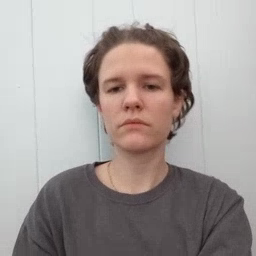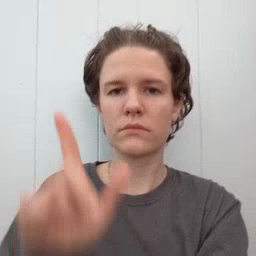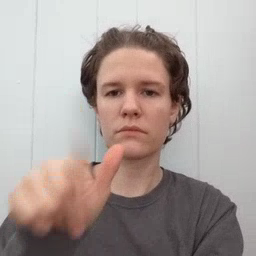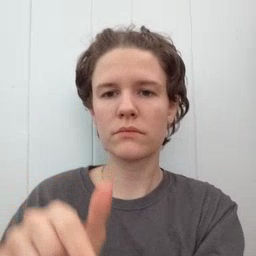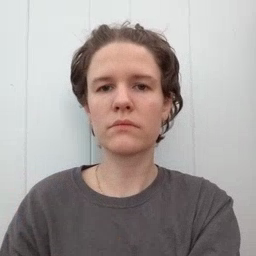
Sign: later